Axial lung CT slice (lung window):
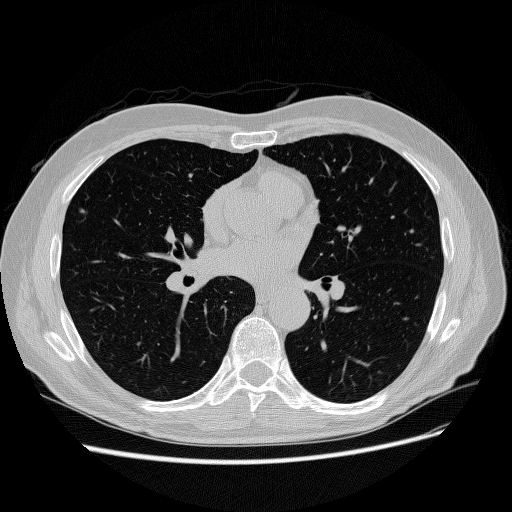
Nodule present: yes
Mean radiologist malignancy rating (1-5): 3.333